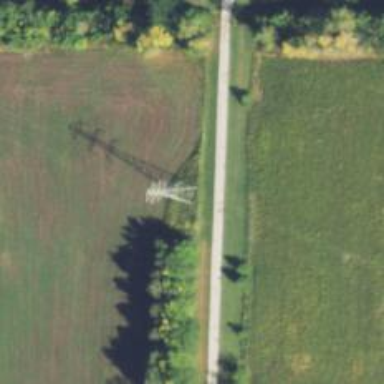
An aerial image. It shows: Lattice structure tower used for power distribution.